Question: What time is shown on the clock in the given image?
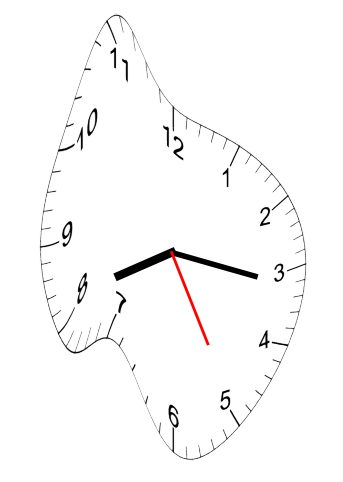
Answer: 08:16:25